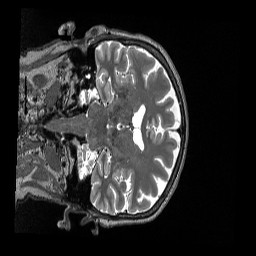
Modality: T2w
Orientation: coronal
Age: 68
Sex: female
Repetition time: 3.2 s
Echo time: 0.563 s